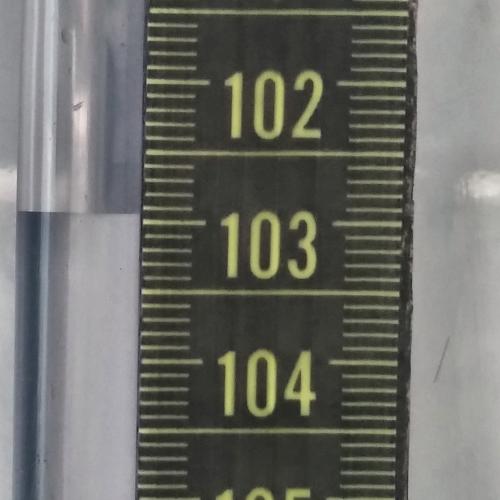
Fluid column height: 103.0 cm